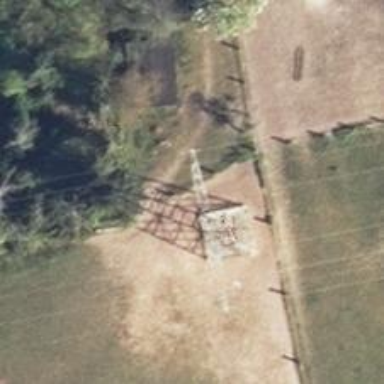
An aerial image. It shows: Power tower.